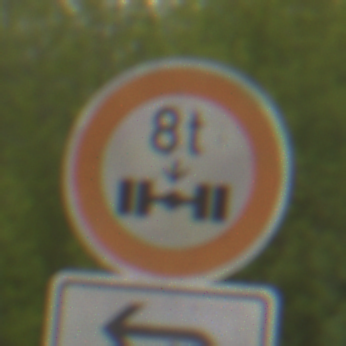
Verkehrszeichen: TatsaechlicheAchslast
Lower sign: RichtungsangabeDurchPfeile2
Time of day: MorningAfternoon
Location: Outdoor (Nature)
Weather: Overcast
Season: NotSpecified
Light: Natural